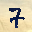
Label: 7